Interaction volume radius: 10 \u00c5
Interaction volume height: 10 \u00c5
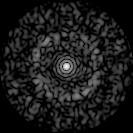
Disorder parameter: 0.8487